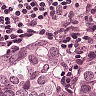
Metastatic tissue present: yes